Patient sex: F
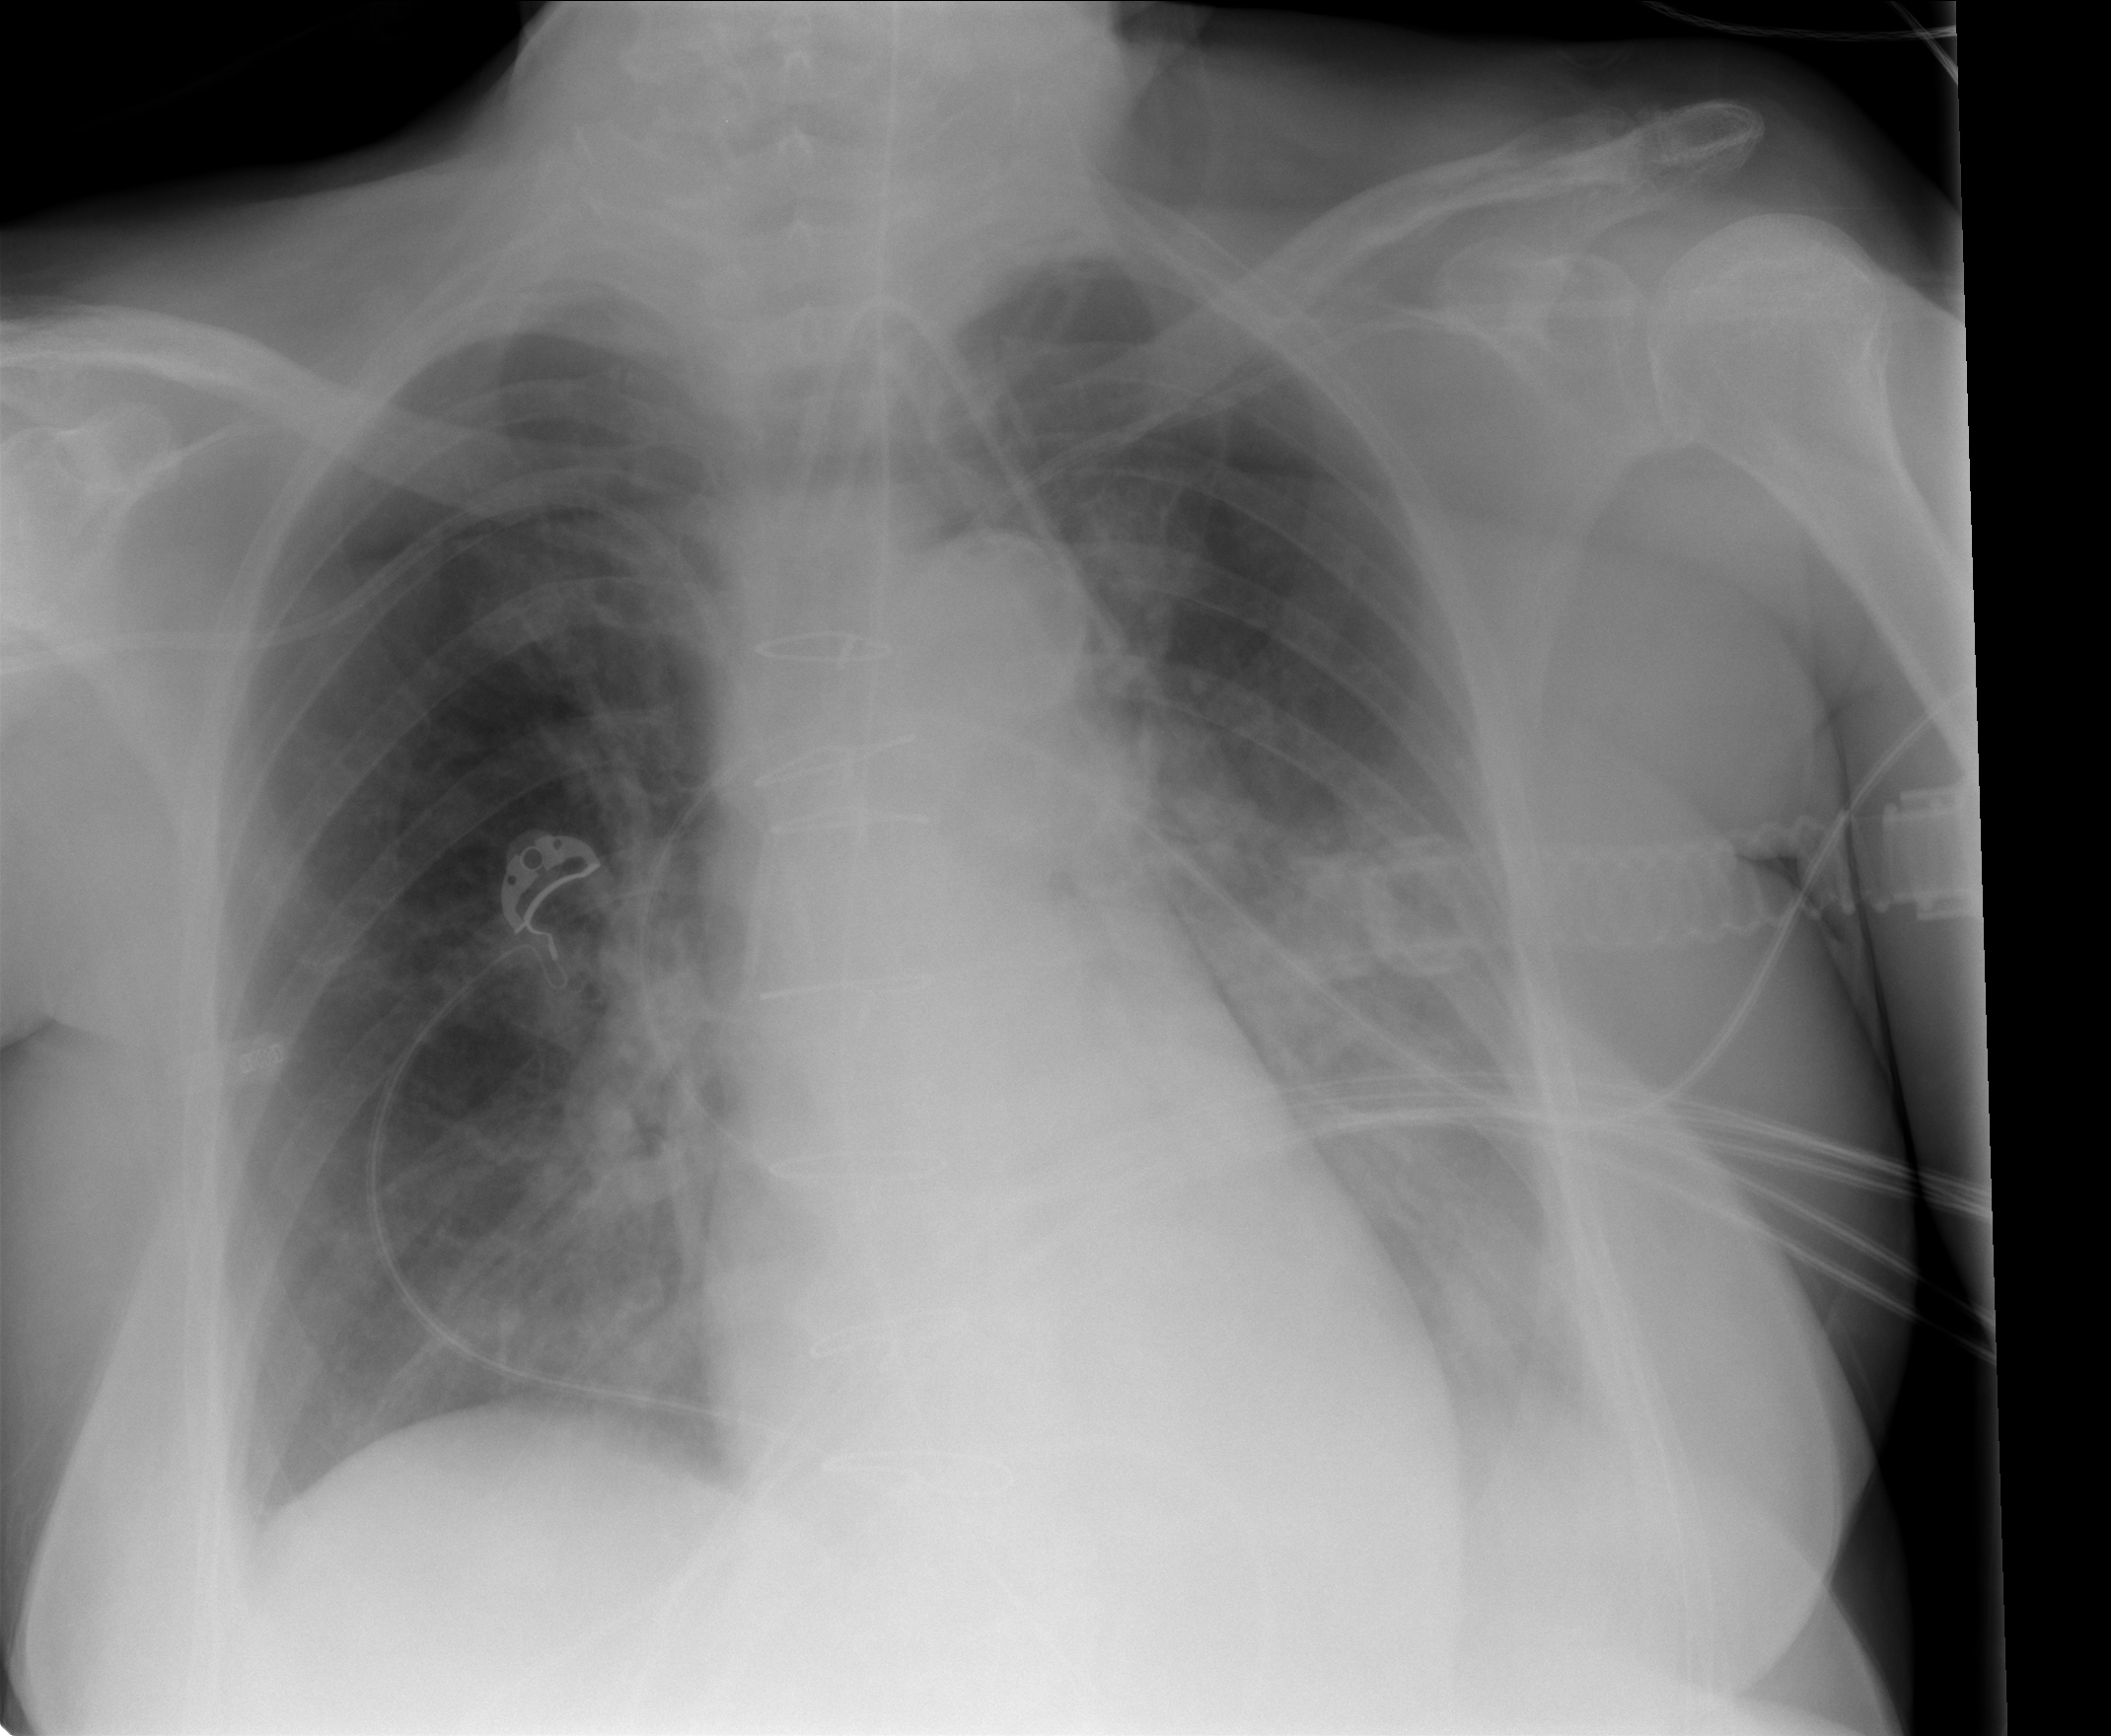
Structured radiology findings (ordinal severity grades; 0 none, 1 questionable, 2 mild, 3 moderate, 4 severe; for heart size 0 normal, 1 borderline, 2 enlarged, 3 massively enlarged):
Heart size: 1
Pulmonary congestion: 0
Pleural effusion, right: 0
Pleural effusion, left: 2
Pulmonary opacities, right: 0
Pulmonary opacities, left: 2
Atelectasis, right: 1
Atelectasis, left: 2